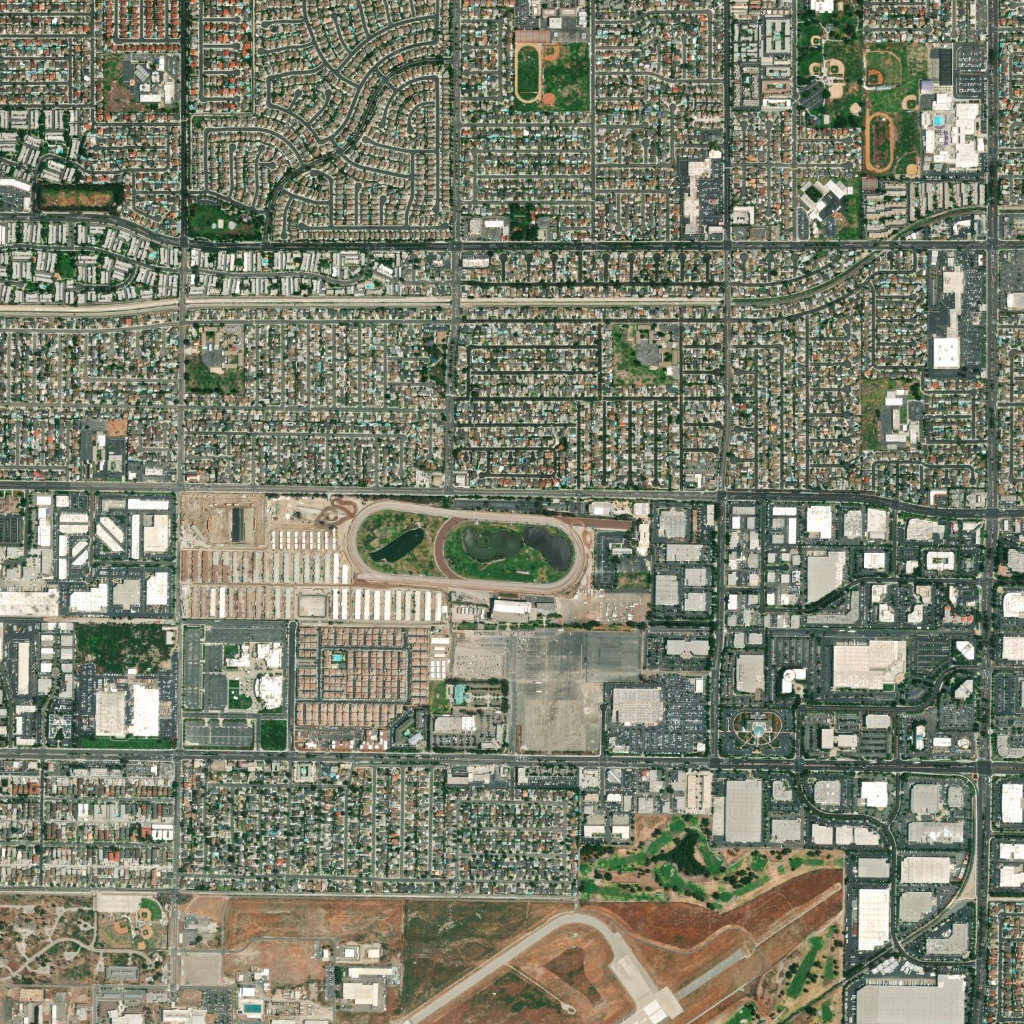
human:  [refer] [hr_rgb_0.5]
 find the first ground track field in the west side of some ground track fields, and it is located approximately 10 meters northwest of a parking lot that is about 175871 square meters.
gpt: <box>[[34, 48, 56, 58, 0]]</box>